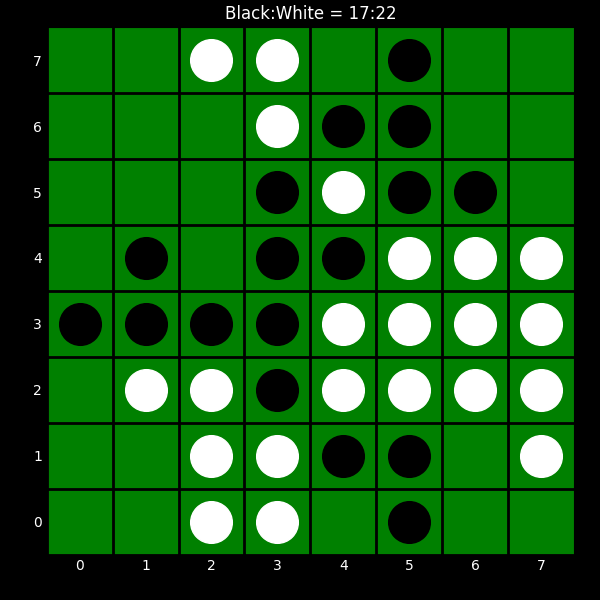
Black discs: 17
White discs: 22